Question: I'm just trying to create a simple spring web app. When I try to navigate to 'http://localhost:8080/spring-test/VIEW/VIEW I receive 404 error :'
'''
HTTP Status 404 - /spring-test/VIEW/VIEW
type Status report
message /spring-test/VIEW/VIEW
description The requested resource (/spring-test/VIEW/VIEW) is not available.
'''
Is my below config correct ?
TestController.java :
'''
package com;
import org.springframework.stereotype.Controller;
import org.springframework.ui.ModelMap;
import org.springframework.web.bind.annotation.RequestMapping;
@Controller
@RequestMapping("VIEW")
public class TestController {
@RequestMapping("VIEW")
public String showView(final ModelMap argMap) {
return "test.jsp";
}
}
'''
applicationContext.xml :
'''
<?xml version="1.0" encoding="UTF-8"?>
<beans xmlns="http://www.springframework.org/schema/beans"
xmlns:xsi="http://www.w3.org/2001/XMLSchema-instance"
xsi:schemaLocation="http://www.springframework.org/schema/beans http://www.springframework.org/schema/beans/spring-beans-2.5.xsd">
<bean id="myController" class="com.TestController">
</bean>
<bean id="portletModeHandlerMapping" class="org.springframework.web.portlet.handler.PortletModeHandlerMapping">
<property name="order" value="0" />
<property name="portletModeMap">
<map>
<entry key="view" value-ref="myController" />
</map>
</property>
</bean>
</beans>
'''
web.xml :
'''
<?xml version="1.0" encoding="UTF-8"?>
<web-app
xmlns:xsi="http://www.w3.org/2001/XMLSchema-instance"
xmlns="http://java.sun.com/xml/ns/javaee"
xmlns:web="http://java.sun.com/xml/ns/javaee/web-app_2_5.xsd"
xsi:schemaLocation="http://java.sun.com/xml/ns/javaee http://java.sun.com/xml/ns/javaee/web-app_2_5.xsd"
id="WebApp_ID"
version="2.5">
<display-name>Spring3MVC</display-name>
<context-param>
<param-name>contextConfigLocation</param-name>
<param-value>/WEB-INF/spring/*.xml</param-value>
</context-param>
<servlet>
<servlet-name>spring</servlet-name>
<servlet-class>org.springframework.web.servlet.DispatcherServlet</servlet-class>
<init-param>
<param-name>contextConfigLocation</param-name>
<param-value>/WEB-INF/applicationContext.xml</param-value>
</init-param>
<load-on-startup>1</load-on-startup>
</servlet>
<servlet-mapping>
<servlet-name>spring</servlet-name>
<url-pattern>*.html</url-pattern>
</servlet-mapping>
</web-app>
'''
Project layout :

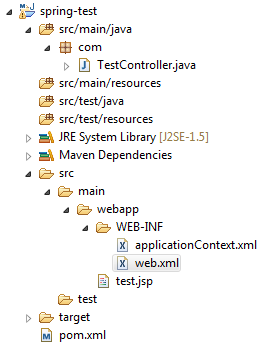
Answer: I needed to change servlet mapping to :
'''
<servlet-mapping>
<servlet-name>spring</servlet-name>
<url-pattern>/</url-pattern>
</servlet-mapping>
'''
Kudos to <URL>